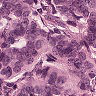
Metastatic tissue present: yes